Question: I am newbie to javascript ,Help me to display image and description in list view on html page get from the json object ..
Here i am parsed a json object and retrieved image URL and image description. Now I have to display the Image and Description in listview on html page. But I am Not getting How..Plese help me to solve this..
Here is My HTML Page:
'''
<!DOCTYPE html>
<html>
<head lang="en">
<meta charset="UTF-8">
<link href="../css/style.css" rel="stylesheet" type="text/css">
<script type="text/javascript" src="../js/jsonData.js"></script>
<script src="//ajax.googleapis.com/ajax/libs/jquery/2.1.1/jquery.min.js"></script>
<script>
$(document).ready(function(){
$("#submit").click(searchAPI);
})
</script>
</head>
<body>
<input type="text" id="search1" value="search here" >
<button id="submit" >submit</button>
<div id="div1">
<img id="img" src="http://hdcomputerwallpaper.com/wp-content/uploads/2013/12/Puppy- images.jpg" style="width:200px;height:200px;">
<p id="p2"> </p>
</div>
</div>
</body>
</html>
'''
My js file is:
'''
function searchAPI(){
var searchText= $("#search1").val();
alert(searchText);
$.getJSON('http://api.duckduckgo.com/?q=ashok&format=json&pretty=1&callback=?',function(data){
for (var i = 0; i < data.RelatedTopics.length;i++) {
var desc= data.RelatedTopics[i].Text;
var url= data.RelatedTopics[i].Icon.URL;
}
});
}
'''
Please help me How to display this Image and Description in list view like this

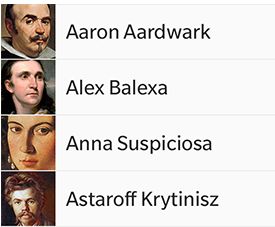
Answer: I think this works for you.
modify js like :
'''
function searchAPI(){
var searchText= $("#search1").val();
alert(searchText);
var htmlContent="<ul>";
$.getJSON('http://api.duckduckgo.com/?q=ashok&format=json&pretty=1&callback=?',function(data){
for (var i = 0; i < data.RelatedTopics.length;i++) {
var desc= data.RelatedTopics[i].Text;
var url= data.RelatedTopics[i].Icon.URL;
htmlContent += "<li><img src='" + url + "' style='width:100px;height:100px;display:inline-block'/> <p style='display:inline-block'>"+desc+"</p></li>";
}
htmlContent += "</ul>";
$('#div1').html(htmlContent);
});
}
'''